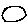
Label: moon